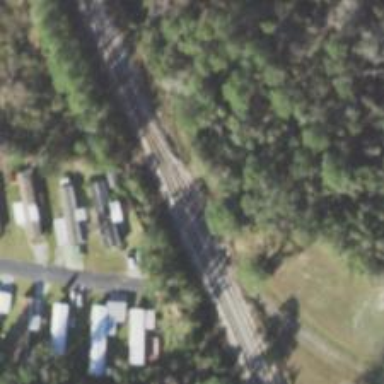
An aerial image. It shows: Railway spur junction.